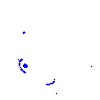
Particle: proton